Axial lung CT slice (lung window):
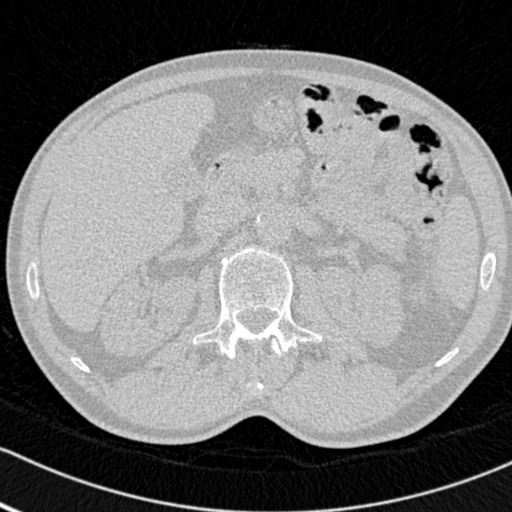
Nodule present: no